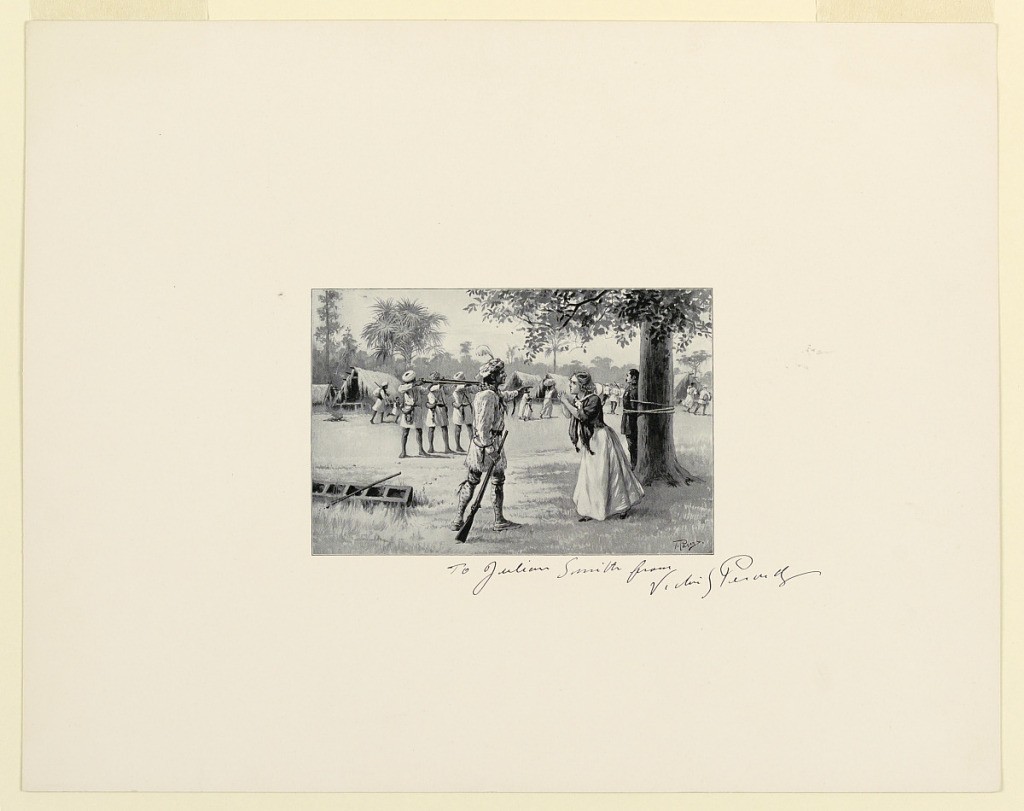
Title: Woman Pleading for a Soldier's Life
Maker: Victor Semon Pérard, American, 1870–1957
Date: ca. 1905
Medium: Ink on paper
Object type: Print
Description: Trial proof for illustration. In the foreground, a woman is pleading for the life of a solider, tied to a tree int he background. Men wearing turbans point rifles at the solider, preparing for an execution. An encampment is in the background.